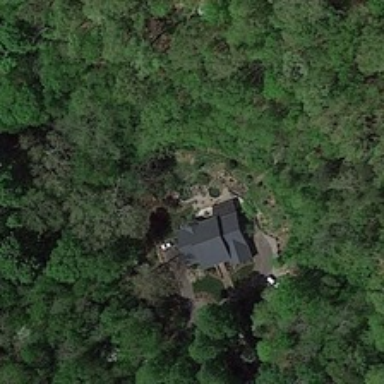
A gray building is surrounded by many green trees .